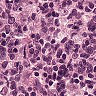
Metastatic tissue present: no